Question: I am building a simple tech blog and this is my database.
Because I don't really have a lot of experience I am looking to get some feedback if its an OK schema.

I will have 5 categories: Computer, mobile , laptop , tablet and General.
- - - - -
Any help is appreciated, thanks in advance.
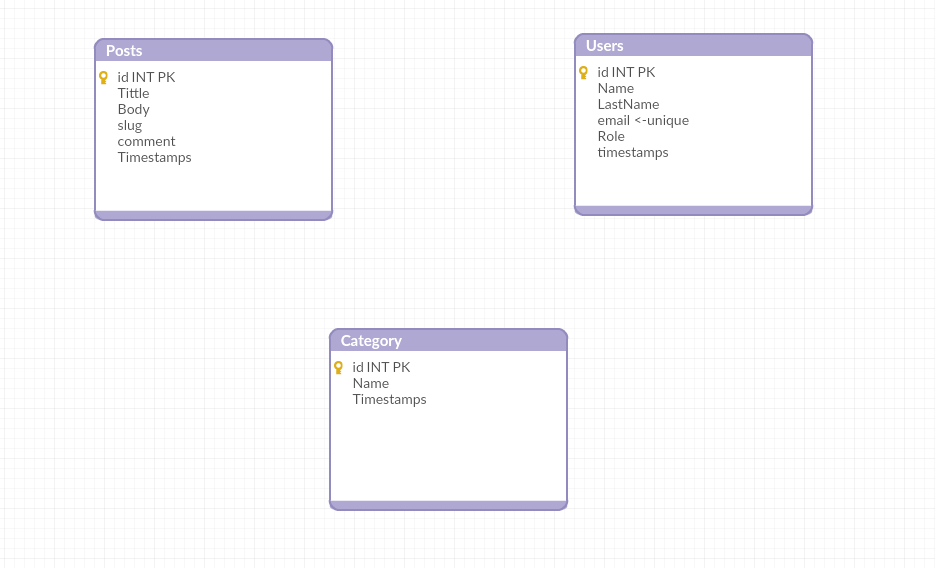
Answer: In my view, you should add a 'comments' table; in your database a Post can have only one comment.
Comments should have this fields at minimum: 'id, body, post_id, user_id', because they belong to a Post and to a User.
In the 'posts' table add fields: 'user_id and category_id' because each post belongs to a User and to a Category; and remove the comment field because a post can have many comments.